Question: I have a solution with the following projects:
- - -
I would like to know how can I separate my models from and web interfaces and put them into ?
I tried adding the namespaces in web.config, but seems not to work correctly, I always get a ...
## Update
Note: both and interface are referencing . The question is related to this strange behavior although the references are done but the project can't see it. As I mentioned on the original question, I also added the references in both web.config.
## Update 2
This is a screenshot of the error:

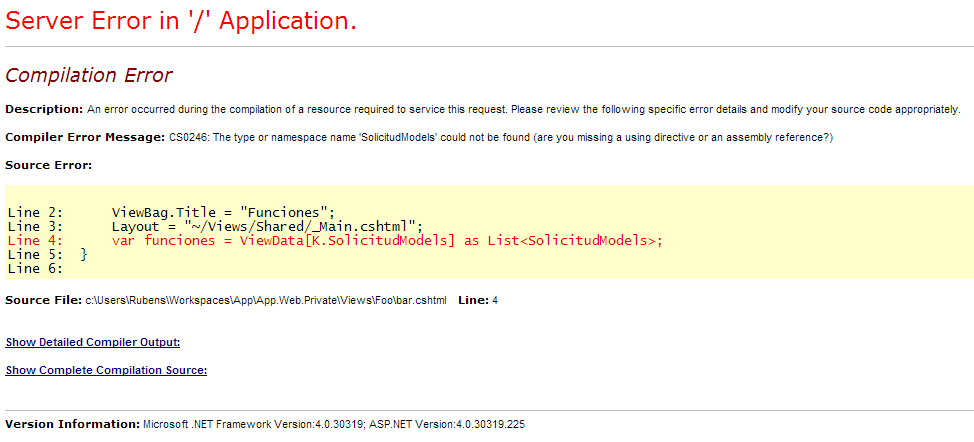
Answer: Try adding '@using App.Web.Core' to the top of the view. If that works, then you'll know you've got the physical stuff right. Then go check for typos.